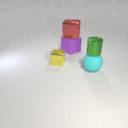
large red metal cube above large purple rubber cube